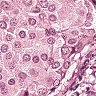
Metastatic tissue present: yes